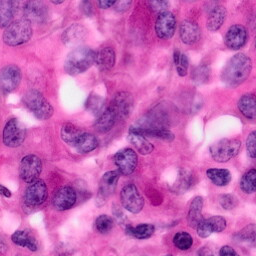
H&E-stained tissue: Pancreatic